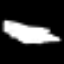
Label: hourglass